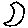
Label: moon